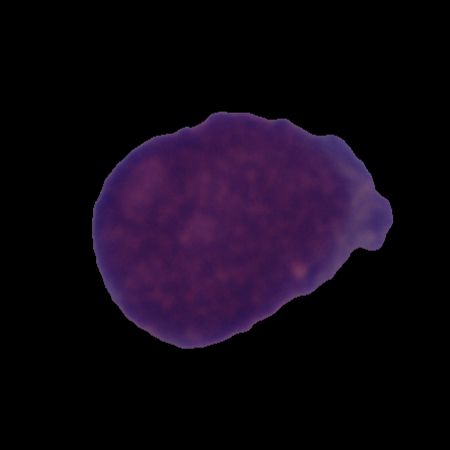
Label: healthy